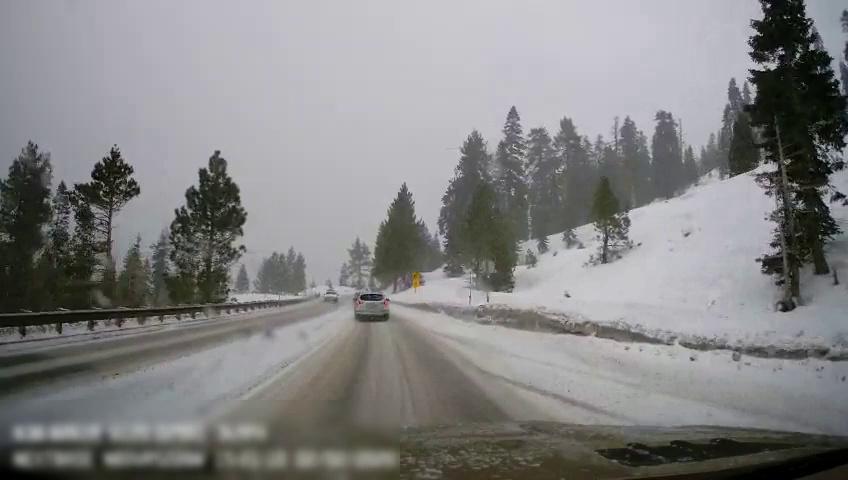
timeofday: Day
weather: Snowy
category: Drivable Space
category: Vehicles | SUV
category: Vehicles | SUV
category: Traffic | Signs